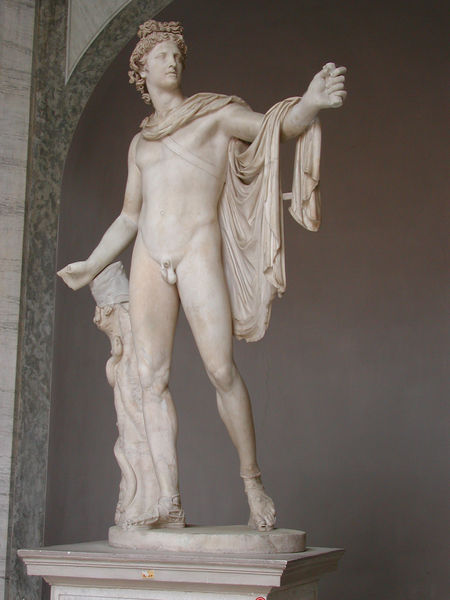
Titel: Apoll von Belvedere (ergänzter Zustand)
Institution: Rom, Musei Vaticani
Schlagwörter: akt, fuß, gott, hand, mann, nackt, umhang, weiß, marmor, tuch, schleife, arm, falten, sockel, stehen, stein, gewand, haare, mantel, stehend, krone, locken, skulptur, statue, füße, sandalen, zeigen, foto, penis, schönheit, schlange, sandale, jüngling, antik, griechisch, apoll, hermes, bote, standbild, apollon, belvedere, hoden, altertum, ebogen